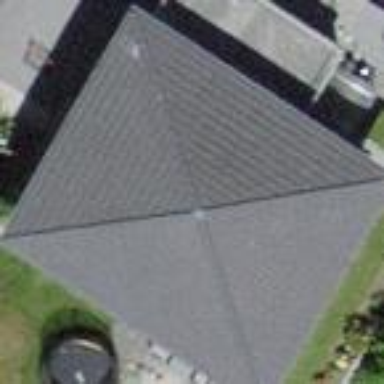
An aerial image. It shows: Building with pyramidal roof shape.